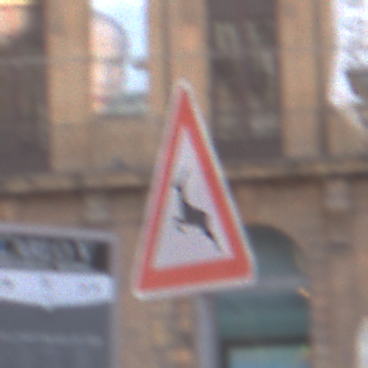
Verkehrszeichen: WildwechselRechts
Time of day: MorningAfternoon
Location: Outdoor (Urban)
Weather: PartlyCloudy
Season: NotSpecified
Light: Natural